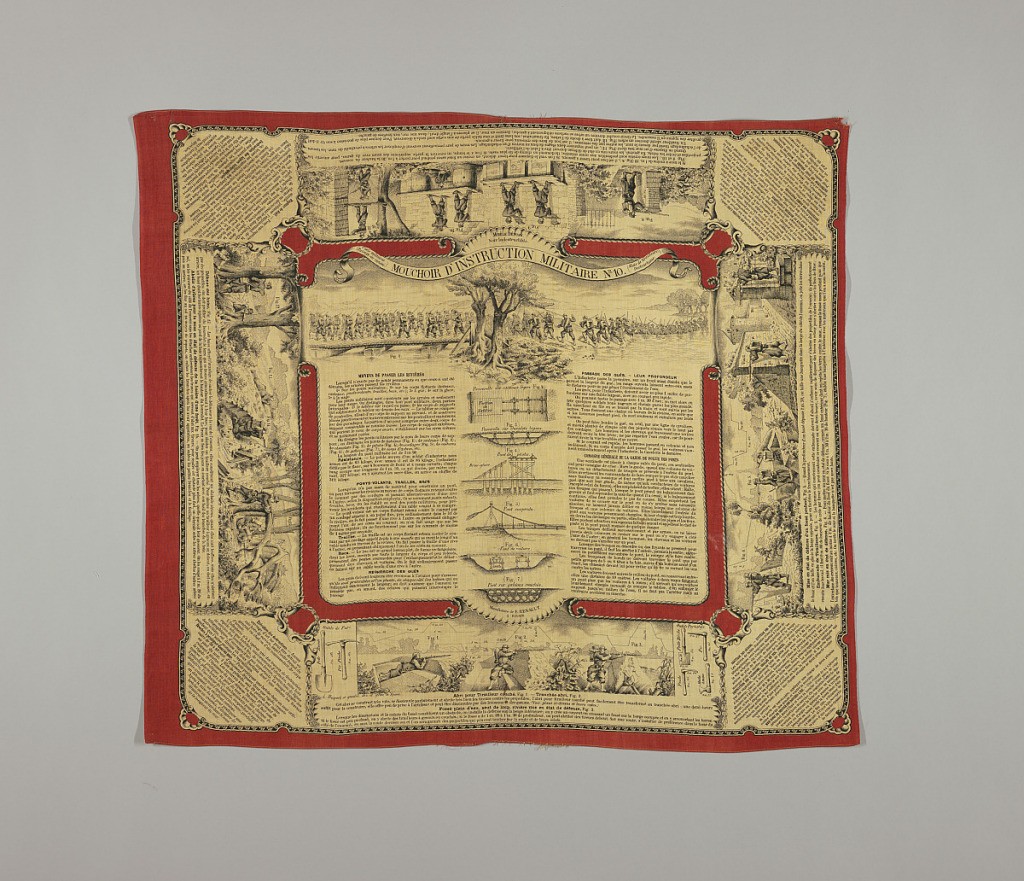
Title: Mouchoire d'Instruction Militaire No. 10
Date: ca. 1887
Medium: cotton Technique: printed by engraved roller on plain weave Label: cotton printed by engraved roller
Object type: Handkerchief
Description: "Mouchoir d'Instruction Militaire No. 10" is the last in a series of ten instructional handkerchiefs meant for distribution to French troops in the late 19th century. This handkerchief provides instructions on methods of crossing streams. Printed in red and black on an off-white ground.
The complete series consisted of:
No. 1  Dismantling the 1873 model revolver
No. 2  Dismantling the 1874 model revolver
No. 3  Signals and basic instruction for cavalry
No. 4  Instruction in packing for cavalry on parade or campaign
No. 4a (second edition) Dismantling the 1890 model carbine
No. 5  The use of the 80 and 90 mm cannon
No. 6  Basic military lore for the reserve soldier
No. 7  Health and safety on campaign
No. 8  Preparing for inspection and review
No. 9  Dismantling the 1886 model rifle
No. 10  Methods for crossing streams